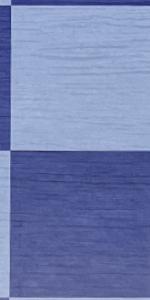
Label: Empty